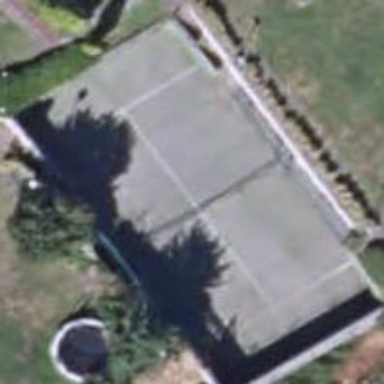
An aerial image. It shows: Tennis court on the leisure land pitch.